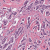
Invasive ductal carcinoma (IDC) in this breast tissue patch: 1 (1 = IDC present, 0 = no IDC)